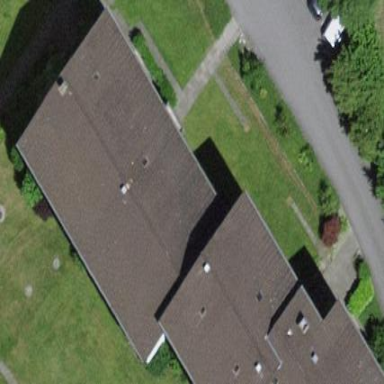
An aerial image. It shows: View of apartment building.